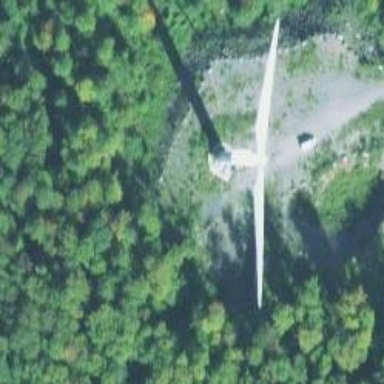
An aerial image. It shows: Wind generator powered by horizontal-axis wind turbine.